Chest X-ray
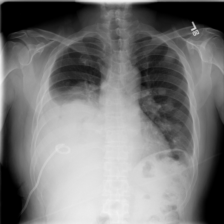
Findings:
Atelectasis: negative
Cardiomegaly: negative
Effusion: positive
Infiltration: negative
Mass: negative
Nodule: negative
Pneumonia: negative
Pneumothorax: negative
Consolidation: negative
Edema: negative
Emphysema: negative
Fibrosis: negative
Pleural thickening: negative
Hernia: negative